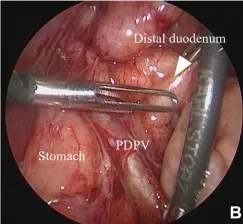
Laparoscopic findings for case 1. (B) The duodenum was obliterated near the pyloric end.
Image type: medical_photograph (other_medical_photograph)